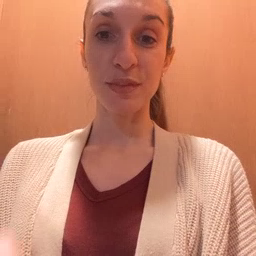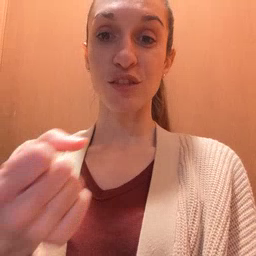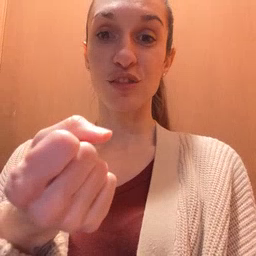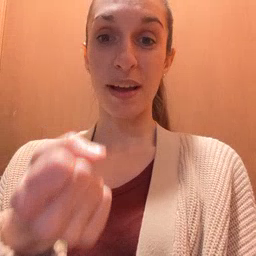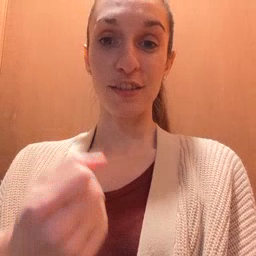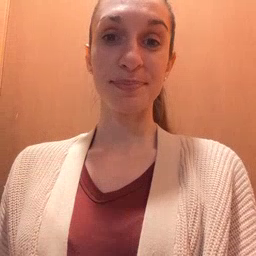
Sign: drawer